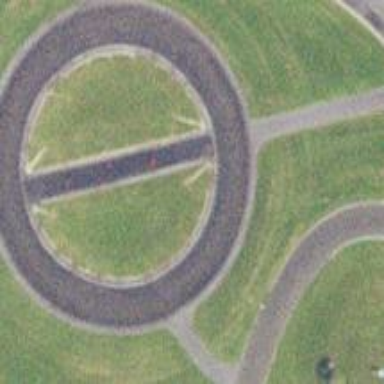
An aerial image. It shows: Raceway for motor sports.